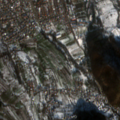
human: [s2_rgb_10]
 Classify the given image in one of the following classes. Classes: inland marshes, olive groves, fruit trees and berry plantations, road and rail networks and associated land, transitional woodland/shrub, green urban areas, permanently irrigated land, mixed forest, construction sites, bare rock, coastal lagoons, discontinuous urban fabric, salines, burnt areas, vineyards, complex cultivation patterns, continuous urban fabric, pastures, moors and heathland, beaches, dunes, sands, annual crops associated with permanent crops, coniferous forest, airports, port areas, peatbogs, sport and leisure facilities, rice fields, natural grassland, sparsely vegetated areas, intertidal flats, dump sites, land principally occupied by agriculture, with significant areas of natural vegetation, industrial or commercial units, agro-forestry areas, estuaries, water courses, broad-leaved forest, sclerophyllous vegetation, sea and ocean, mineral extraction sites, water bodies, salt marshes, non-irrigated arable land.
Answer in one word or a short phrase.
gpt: discontinuous urban fabric, complex cultivation patterns, land principally occupied by agriculture, with significant areas of natural vegetation, broad-leaved forest, coniferous forest